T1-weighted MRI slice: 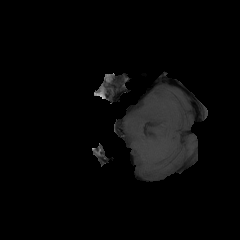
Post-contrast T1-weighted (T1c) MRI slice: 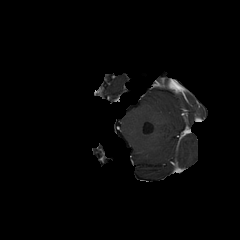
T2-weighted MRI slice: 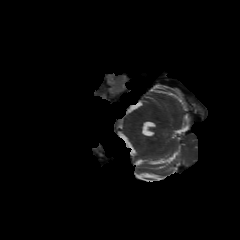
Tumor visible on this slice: no